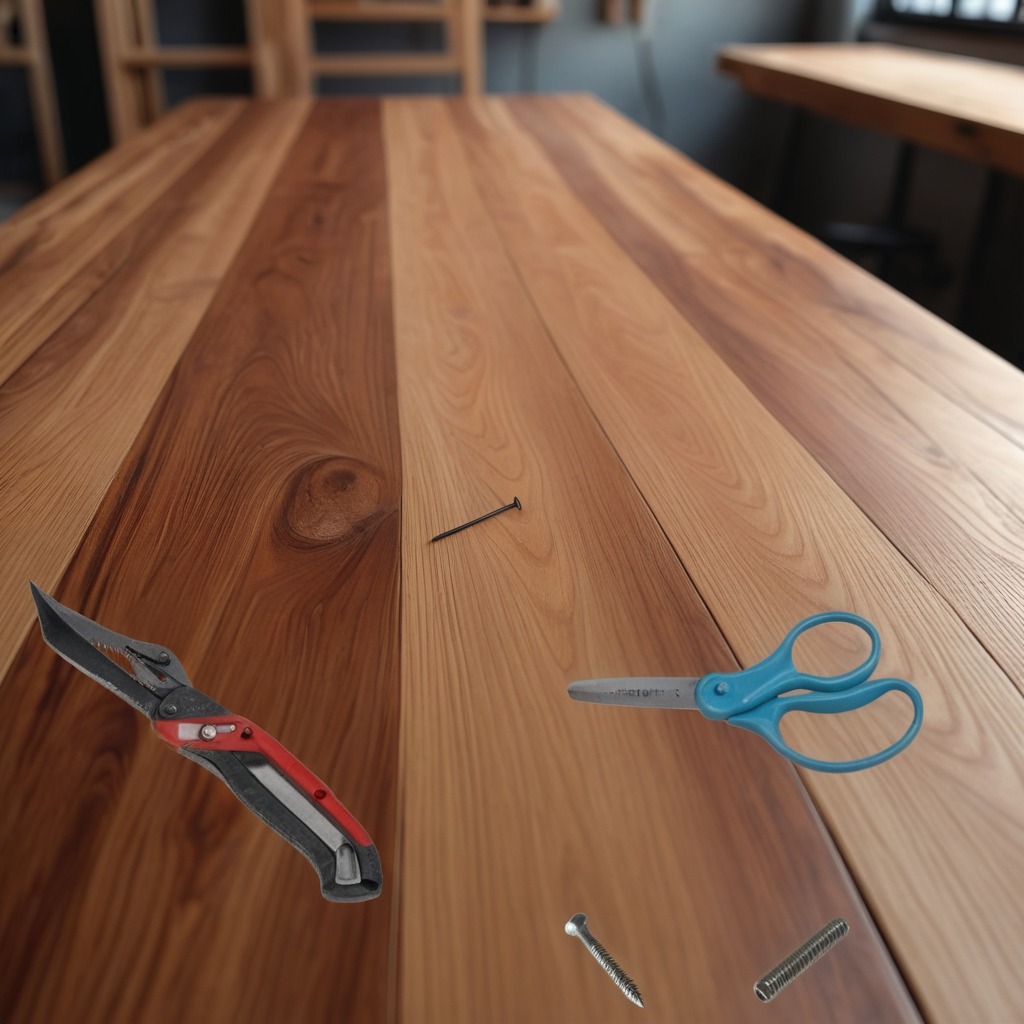
A utility knife, a metal machine screw, an iron nail, a coiled metal spring, and a pair of scissors are lying on the wooden table.